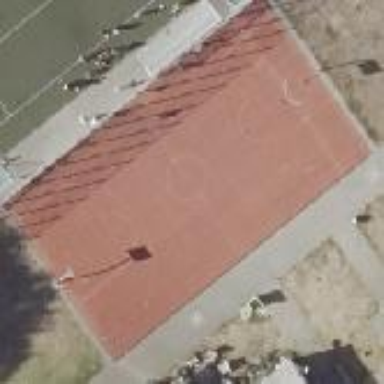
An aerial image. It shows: Handball pitch with tartan surface.